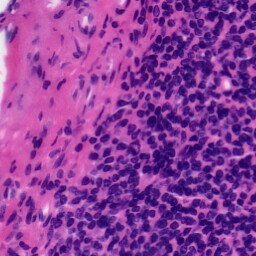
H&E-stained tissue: Tonsil